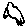
Label: bird